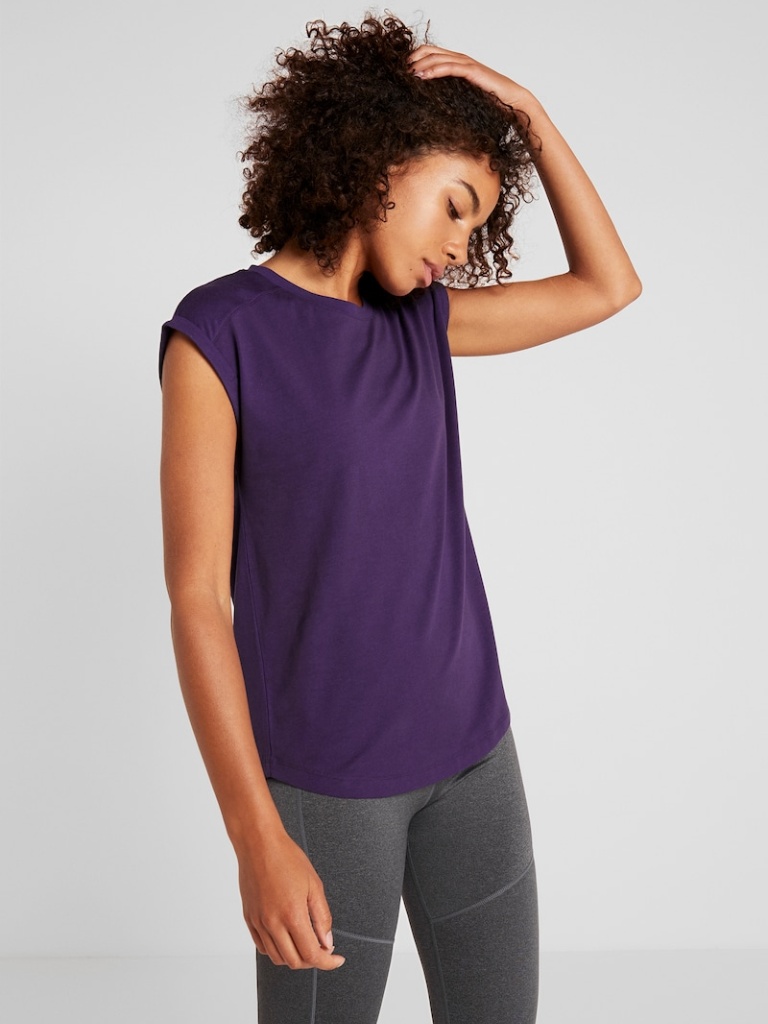
cotton loose sleeveless hip length Untucked crew t-shirt